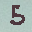
Label: 5